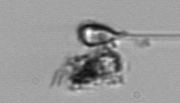
Label: Asterionellopsis_glacialis